Question: Good day! If you are lazy, you can try read only words:)
## Source files .doc and .xls
I have the word document . It's containing a with extension png and it's display 44% zoom of full size.
I copy() this picture and paste() at . The picture is pasted with 44% zoom and I set it 100%. Then I both documents.
## The program:
I have a , which using:
> '''
Shapes.Item(1).Select
Selection.CopyAsPicture
'''
Program it like a (HENHMETAFILE). And when I I without smoothing. Program this and . Then it using:
> Shapes.Item(1).CopyPicture(xlSreen, xlPicture) //default parameters
and my program it like a (HENHMETAFILE). But when I play this I .
## Why it happens? How I can avoid this? Help, please I can't decide this trouble already 2 days.
## Some of my observations:
If I copy(Ctrl+C) picture from and paste(Ctrl+V) it to any graphical editor I get a good picture!!
## Cod:
If you are not fear WINAPI and Ole see next code please:
'''
Picture::InitFromBuffer(){
OpenClipboard(DebHDlg);
HENHMETAFILE emfp = (HENHMETAFILE)GetClipboardData(CF_ENHMETAFILE);
memset(&head, 0, sizeof(ENHMETAHEADER));
head.nSize = sizeof(ENHMETAHEADER);
GetEnhMetaFileHeader(emfp, sizeof(ENHMETAHEADER), &head);
data = new BYTE[head.nBytes];
GetEnhMetaFileBits(emfp, sizeof(BYTE)*(head.nBytes), data);
CloseClipboard();
}
Picture::Display(HWND hDlg){
if (hDlg != NULL){
HDC hDC = GetDC(DebHDlg);
int er;
RECT r;
HENHMETAFILE emfp = SetEnhMetaFileBits(this->head.nBytes, this->data);
GetClientRect(DebHDlg, &r);
if (!PlayEnhMetaFile(hDC, emfp, &r))
er = GetLastError();
ReleaseDC(hDlg, hDC);
}
}
struct Picture{
ENHMETAHEADER head;
BYTE *data;
...
};
'''
I'm display it directly on main window for fast debug:)
Left picture is good. Right picture is smoothed.

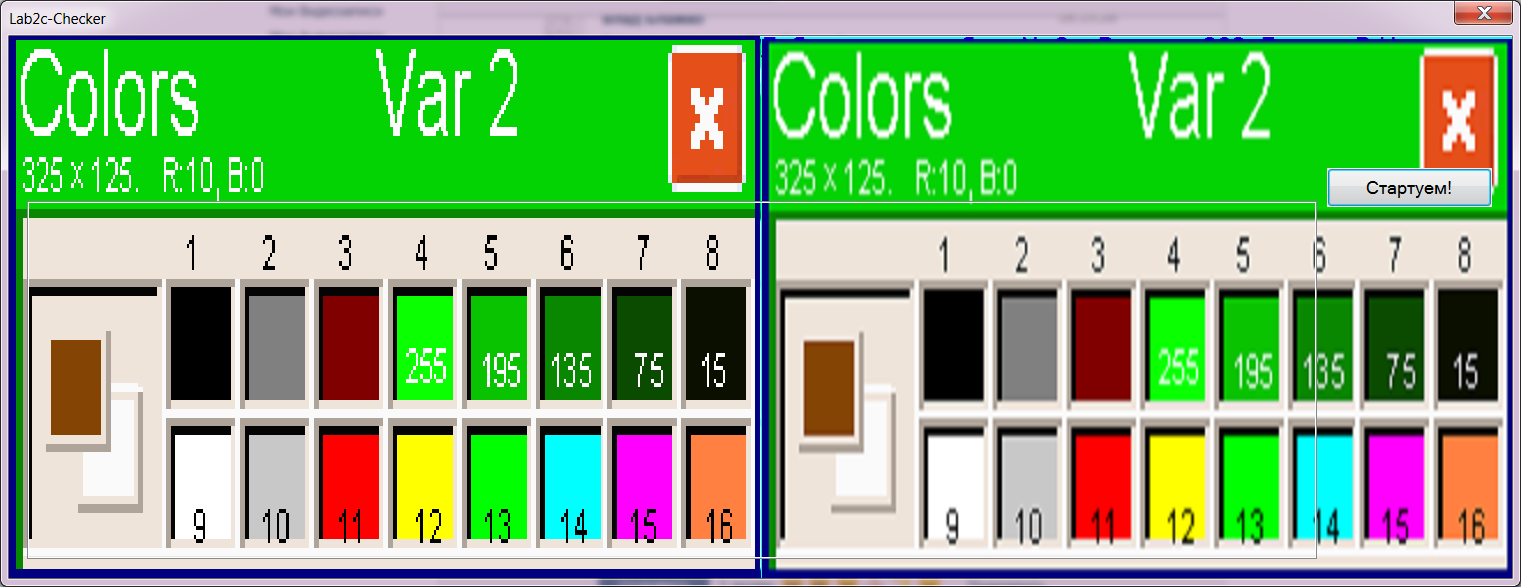
Answer: I had the same problem but solved it by using 'Shapes.Item(1).Copy(...)' instead of 'CopyPicture'.